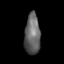
Tissue: prostate
Cell type: T cells
Senescence score: 0.341
Nuclear area (px): 633
Mean DAPI intensity: 99.201